Field crop: tomato
Growth stage: 1
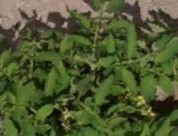
Species: tomato